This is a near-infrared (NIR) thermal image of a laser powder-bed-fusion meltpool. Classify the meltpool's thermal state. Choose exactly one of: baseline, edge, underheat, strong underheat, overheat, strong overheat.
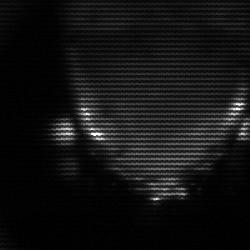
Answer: edge